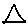
Label: triangle